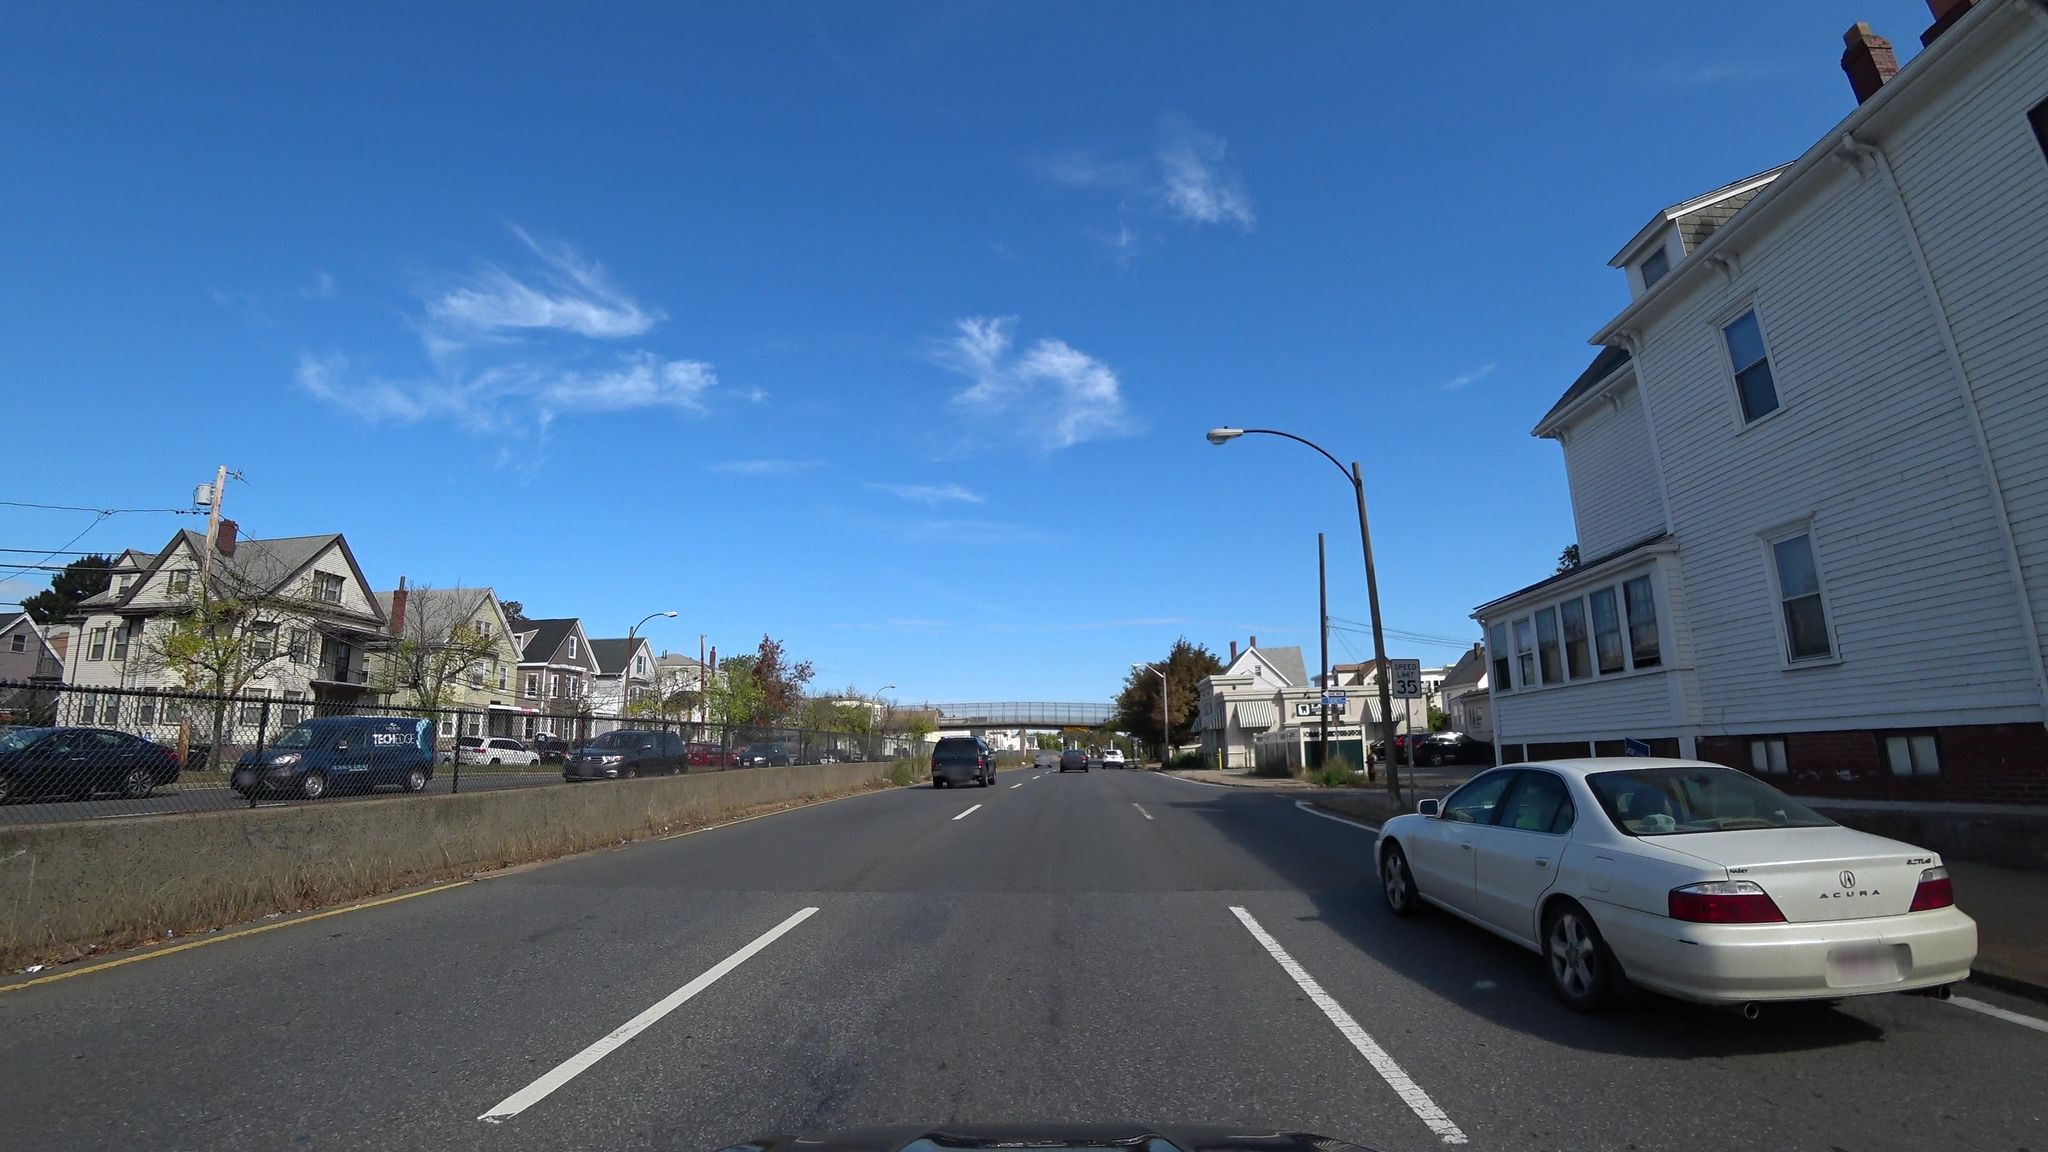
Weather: clear
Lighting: day
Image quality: good
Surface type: driving surface
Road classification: trunk
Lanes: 3
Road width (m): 45.7
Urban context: urban centre
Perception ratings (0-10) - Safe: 8.15, Lively: 8.55, Beautiful: 5.03, Boring: 2.02, Depressing: 2.71, Wealthy: 5.69